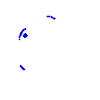
Particle: electron